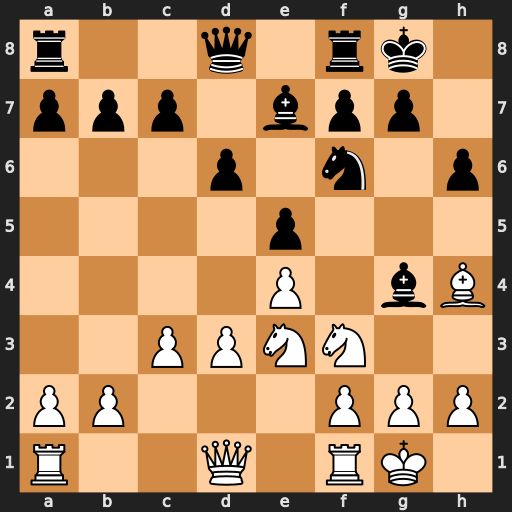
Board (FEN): r2q1rk1/ppp1bpp1/3p1n1p/4p3/4P1bB/2PPNN2/PP3PPP/R2Q1RK1
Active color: w
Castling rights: -
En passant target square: -
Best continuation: Bxf6 Bxf3 Bxe7 Bxd1 Bxd8